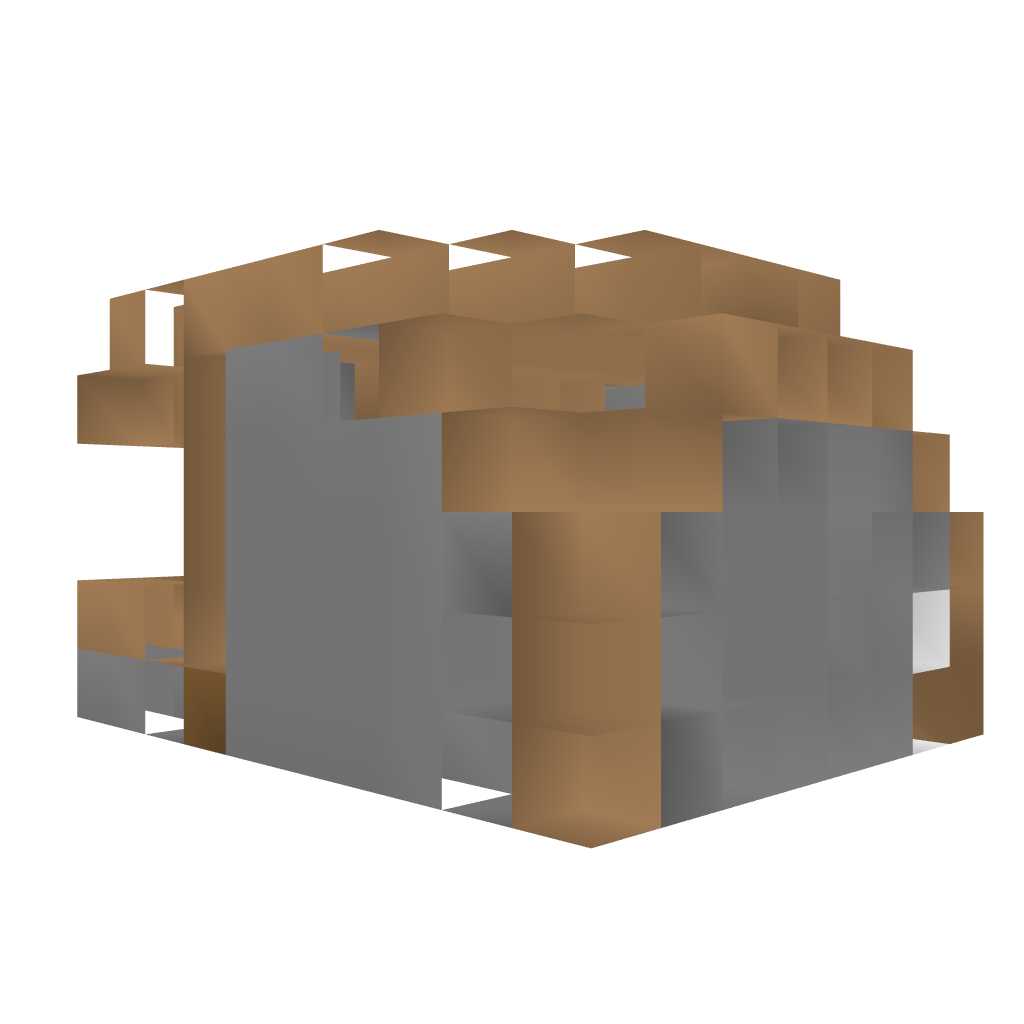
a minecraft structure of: Farm - Cocoa bad low quality